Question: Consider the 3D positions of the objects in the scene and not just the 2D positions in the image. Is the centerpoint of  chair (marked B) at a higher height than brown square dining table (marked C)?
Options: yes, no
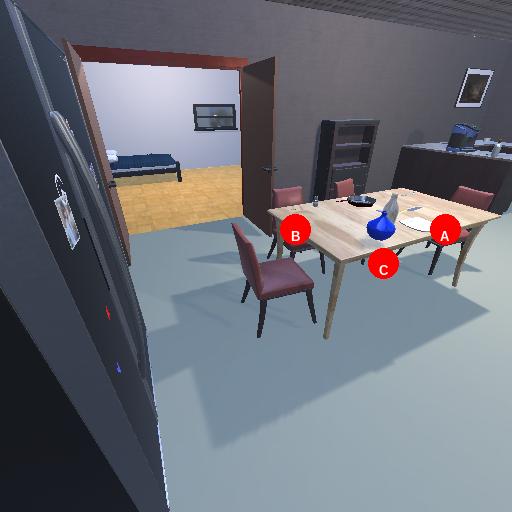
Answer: yes